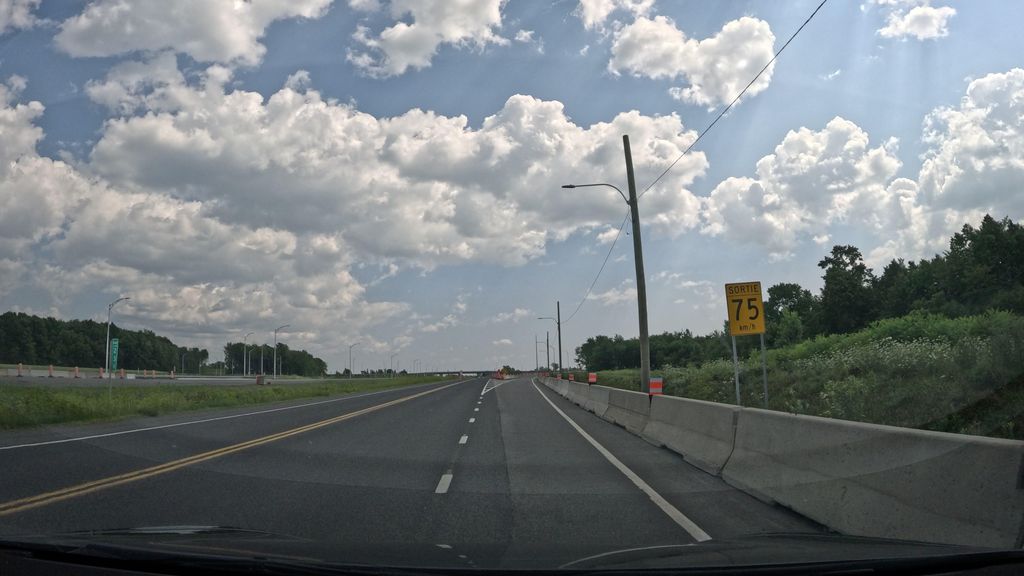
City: montreal